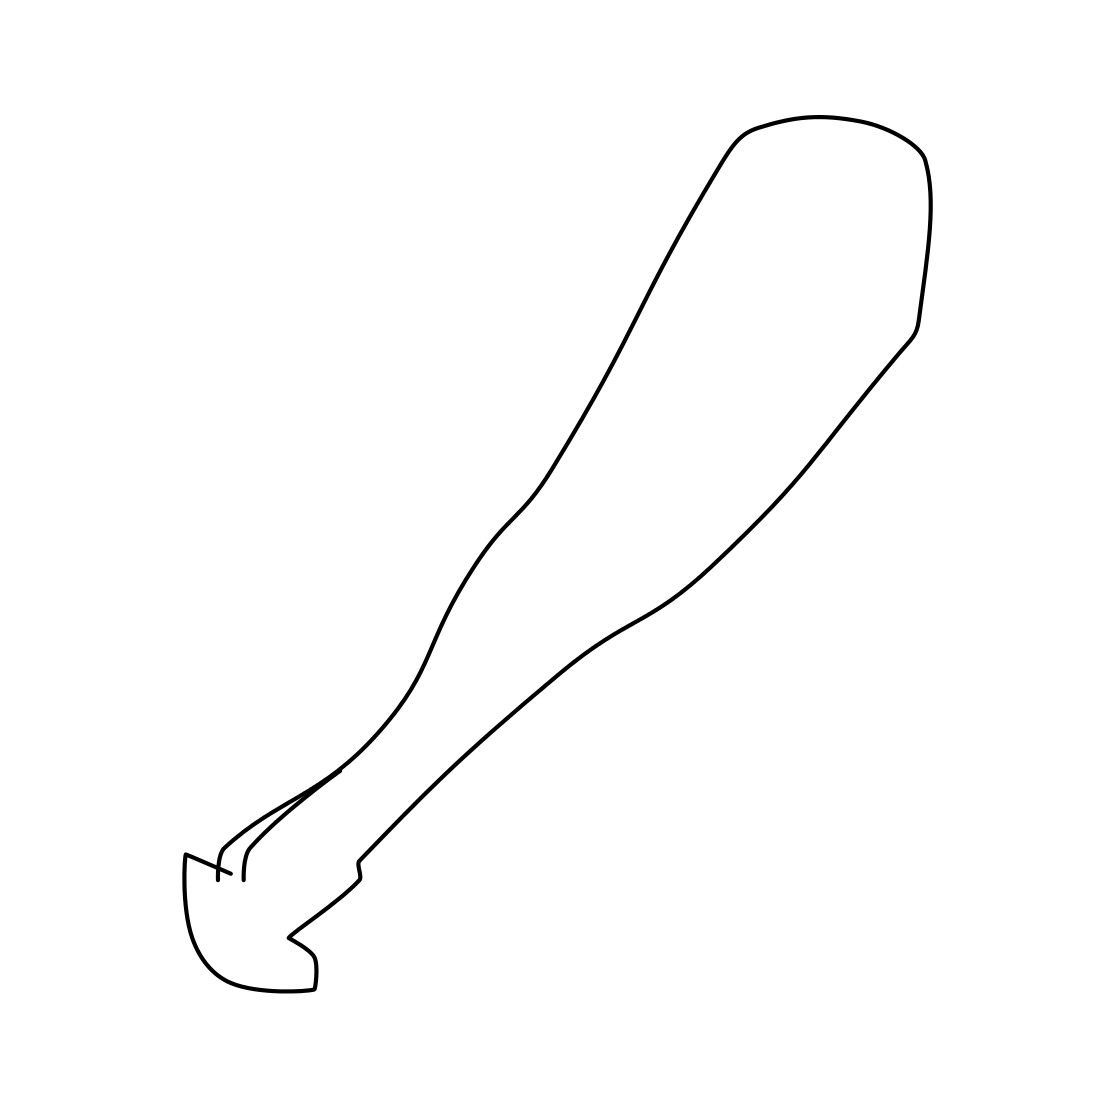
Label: baseball bat